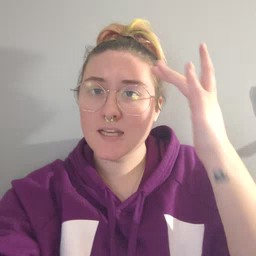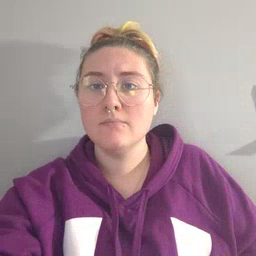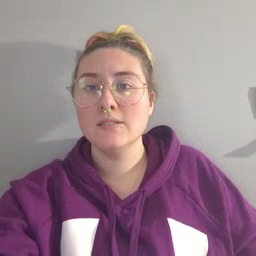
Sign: stuck